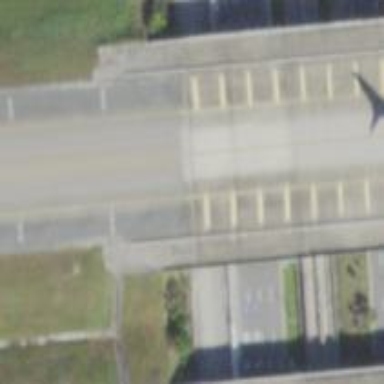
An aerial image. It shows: Bridge over taxiway at the airport.